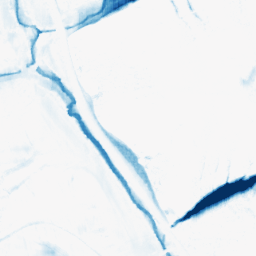
Category: morphological
Decomposition family: morphological_ellipse
Decomposition parameters: operation: closing
width: 30
height: 10
Upsampling method: sinc_blackman
Upsampling parameters: scale: 8
kernel_size: 16
Upsampling scale: 8